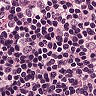
Metastatic tissue present: yes